Field crop: maize
Growth stage: 2
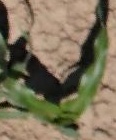
Species: maize